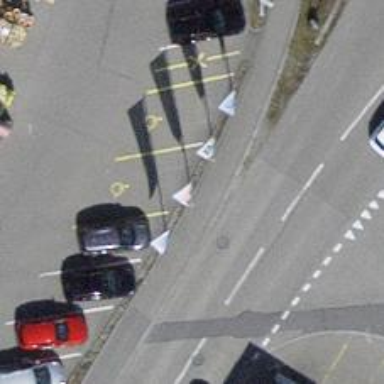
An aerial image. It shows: Advertising flagpole.